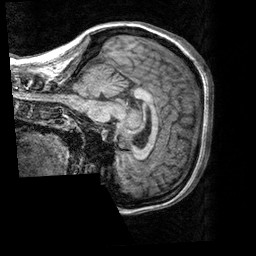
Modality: T1w
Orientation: sagittal
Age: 32
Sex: female
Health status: healthy
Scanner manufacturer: siemens
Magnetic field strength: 3 T
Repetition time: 2.3 s
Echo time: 0.00303 s